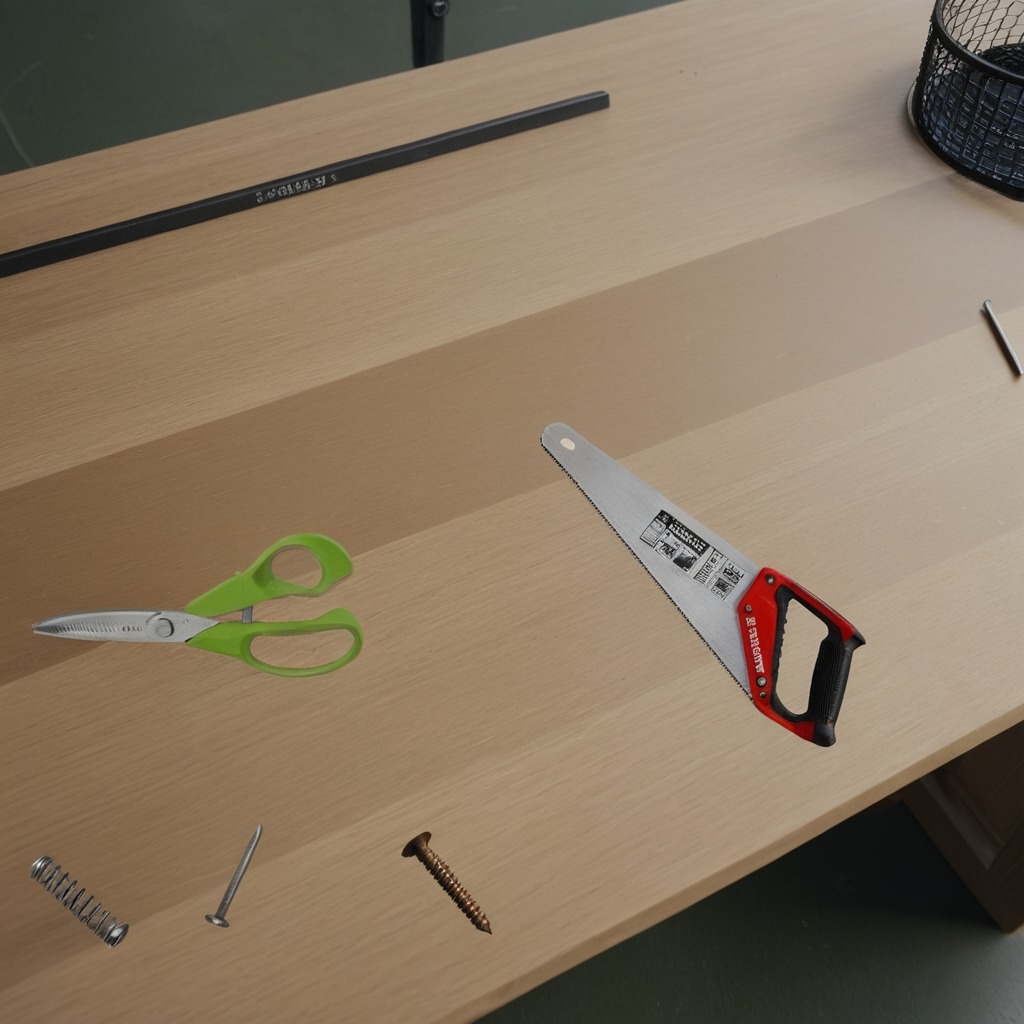
A metal machine screw, an iron nail, a coiled metal spring, a handheld metal saw, and a pair of scissors are lying on the workbench inside a coastal fishing gear workshop.